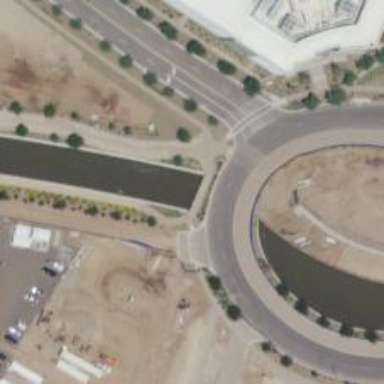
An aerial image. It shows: Culvert tunnel under canal.